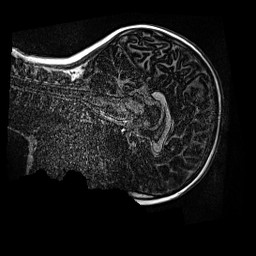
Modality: MP2RAGE
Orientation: sagittal
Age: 10
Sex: female
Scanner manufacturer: siemens
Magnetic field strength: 3 T
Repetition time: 4 s
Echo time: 0.00299 s